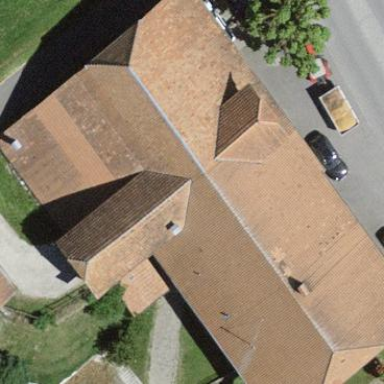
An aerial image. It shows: Farm building.